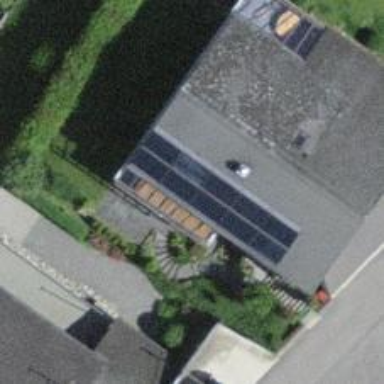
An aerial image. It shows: Solar power generator utilizing photovoltaic technology with solar photovoltaic panels.